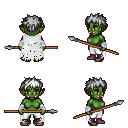
a pixel art fantasy rpg character, female body template, orc, green skin, white tattered cape, white pants, white bedhead hairstyle, white cloth bandages, maroon shoes, spear, four views (front, back, left, right), 2x2 character sprite sheet, small pixel art, hard edges, no anti-aliasing